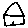
Label: house